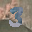
Label: 3